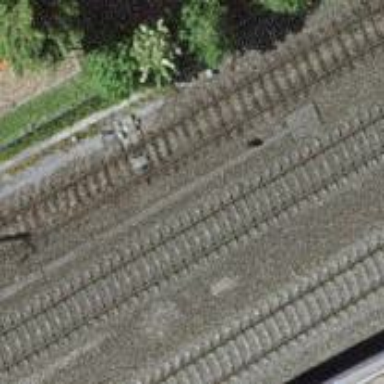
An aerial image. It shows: Single-track electrified railway siding with contact line.